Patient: sex M, age 51
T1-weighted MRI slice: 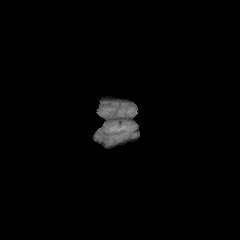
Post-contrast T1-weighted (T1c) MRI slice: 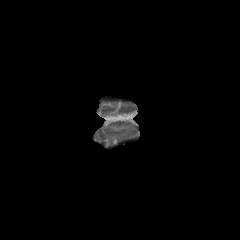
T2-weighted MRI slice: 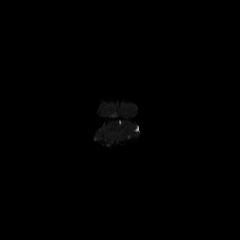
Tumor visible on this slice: no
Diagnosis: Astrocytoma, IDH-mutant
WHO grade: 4